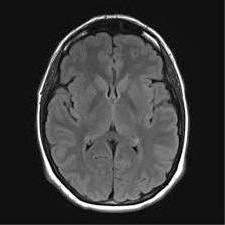
Label: notumor